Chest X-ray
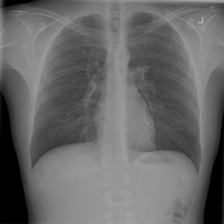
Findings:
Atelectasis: negative
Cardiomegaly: negative
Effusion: negative
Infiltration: negative
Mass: negative
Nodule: negative
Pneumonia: negative
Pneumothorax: negative
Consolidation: negative
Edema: negative
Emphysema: negative
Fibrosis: negative
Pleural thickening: negative
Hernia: negative